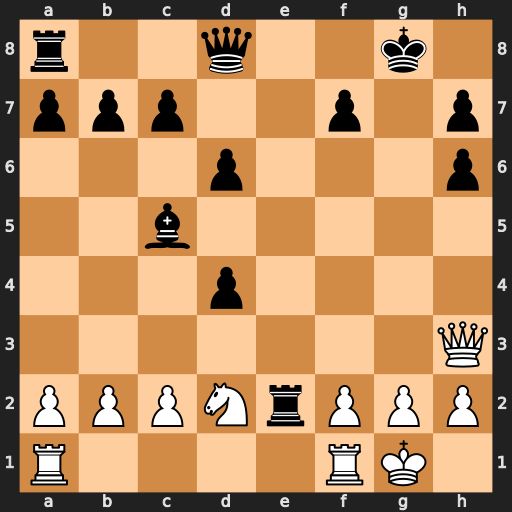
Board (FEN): r2q2k1/ppp2p1p/3p3p/2b5/3p4/7Q/PPPNrPPP/R4RK1
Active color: w
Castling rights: -
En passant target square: -
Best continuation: Qg4+ Qg5 Qxe2